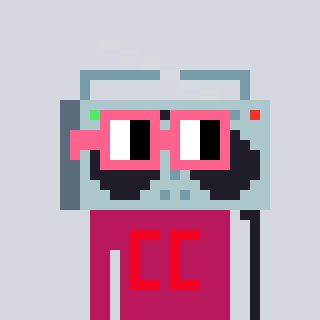
a pixel art character with square pink glasses, a boombox-shaped head and a darkpink-colored body on a cool background